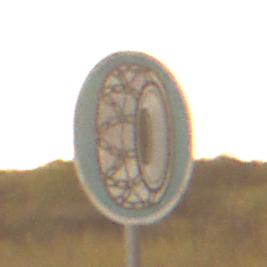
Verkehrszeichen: SchneekettenVorgeschrieben
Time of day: Night
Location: Outdoor (Nature)
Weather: Clear
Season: NotSpecified
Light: Natural